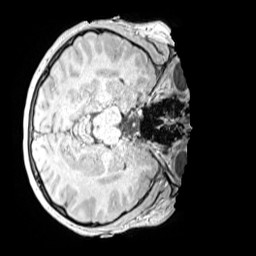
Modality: MP2RAGE
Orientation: axial
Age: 13
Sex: male
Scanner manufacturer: siemens
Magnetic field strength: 3 T
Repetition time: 4 s
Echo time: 0.00299 s